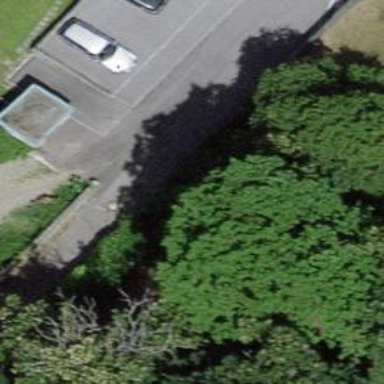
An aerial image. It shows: Bollard.